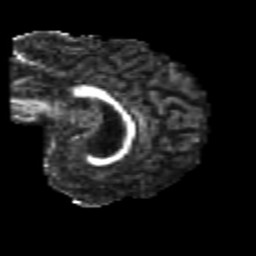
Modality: FA
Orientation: sagittal
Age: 22
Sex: female
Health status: healthy
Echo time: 0.074 s